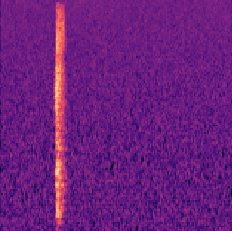
Sound class: Person sneeze